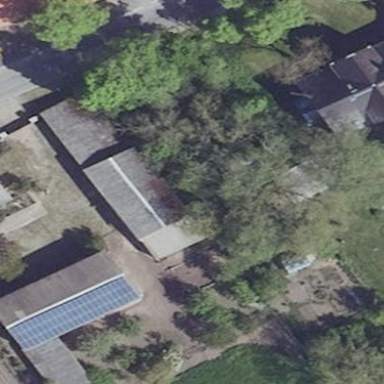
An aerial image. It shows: Shed building.